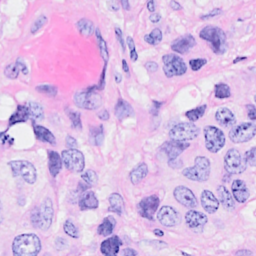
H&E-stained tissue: Breast